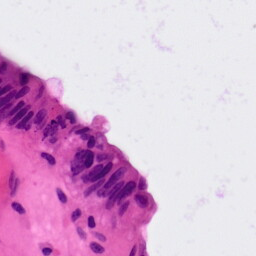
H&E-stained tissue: Colon